Question: I have a main DIV, and some buttons within that DIV. I want the buttons to be cut off when they go off the edge of the DIV (like this image here, where the blue is the body, the light grey is the div and the dark grey are the buttons.)
How can I do this?

My HTML:
'''
<body style="background-color: blue;">
<div id="container">
<button style="position: absolute; left:-50px; width:150px; height:50px;">Button</button>
</div>
</body>
'''
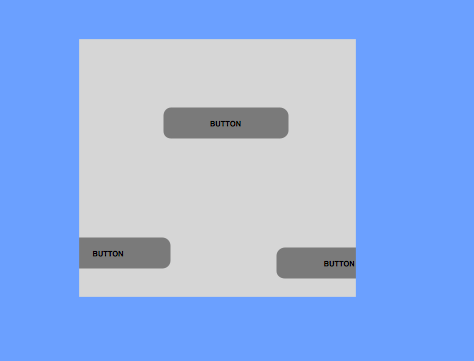
Answer: Add the below css to your wrapper div
'''
#wrapperDiv{overflow:hidden;}
'''